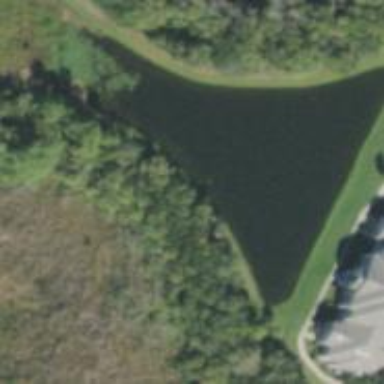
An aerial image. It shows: Peaceful pond surrounded by nature.